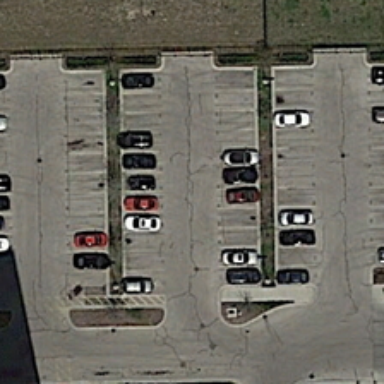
Next to the parking lot is a bare land .